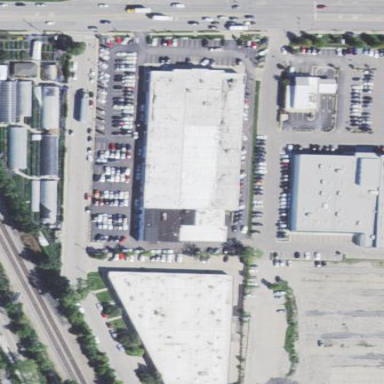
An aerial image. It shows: Retail building that houses car shop.